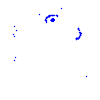
Particle: proton